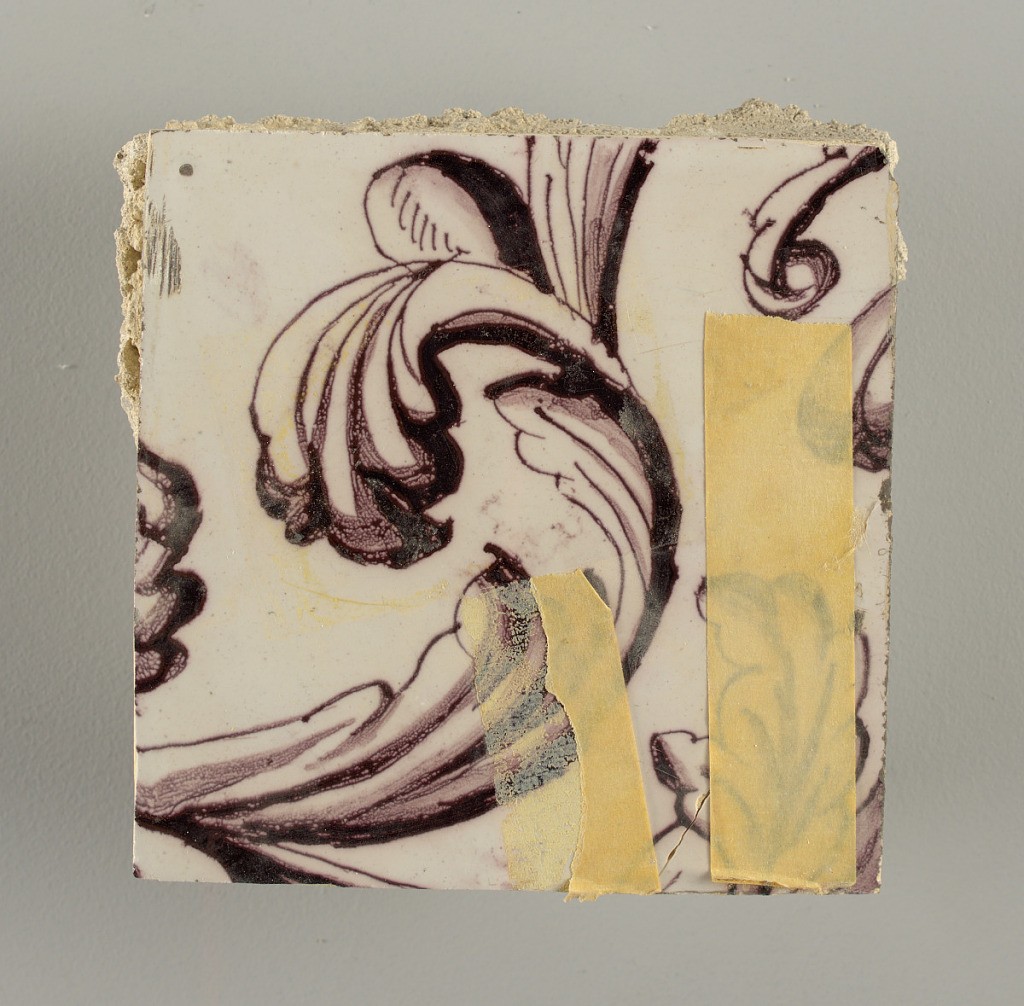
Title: Tile wall facing
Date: ca. 1725
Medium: Tin-glazed earthenware, underglaze
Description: Horizontal rectangle.  Thirty tiles wide and twenty-three tiles high with opening for fireplace eleven tiles wide and ten high.  Foliage arabesques disposed about three vertical axes from which are emphazised by urns at center and right, and at left by the figure of a standing woman carrying an infant on her arm and accompanied by two children.